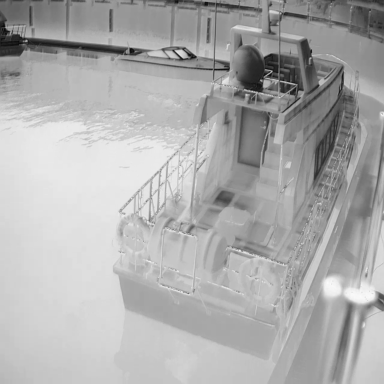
There are two canoes in the infrared image.